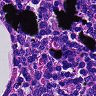
Metastatic tissue present: no